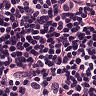
Metastatic tissue present: no